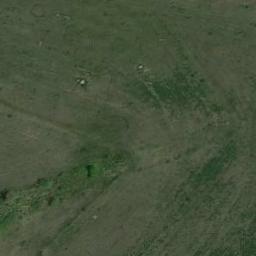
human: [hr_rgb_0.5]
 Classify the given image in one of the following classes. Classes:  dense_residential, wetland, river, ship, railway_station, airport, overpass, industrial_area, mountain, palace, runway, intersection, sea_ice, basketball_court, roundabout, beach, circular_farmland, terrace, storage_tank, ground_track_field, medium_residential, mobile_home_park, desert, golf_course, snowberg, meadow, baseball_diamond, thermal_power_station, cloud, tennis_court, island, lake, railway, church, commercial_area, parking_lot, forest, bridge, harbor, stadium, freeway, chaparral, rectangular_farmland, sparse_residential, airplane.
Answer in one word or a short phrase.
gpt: meadow